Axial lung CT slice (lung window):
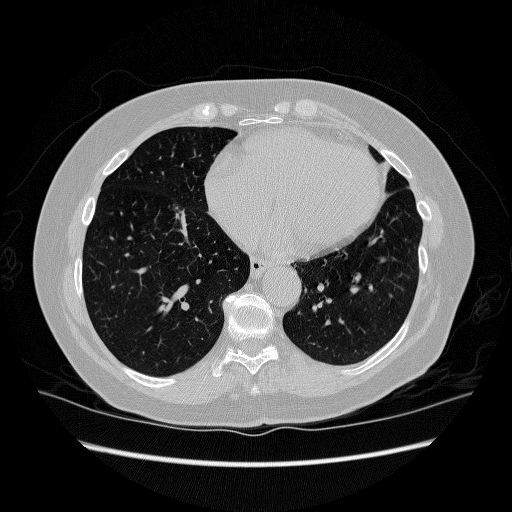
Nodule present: no